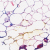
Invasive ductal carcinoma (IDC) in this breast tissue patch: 0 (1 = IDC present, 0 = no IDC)